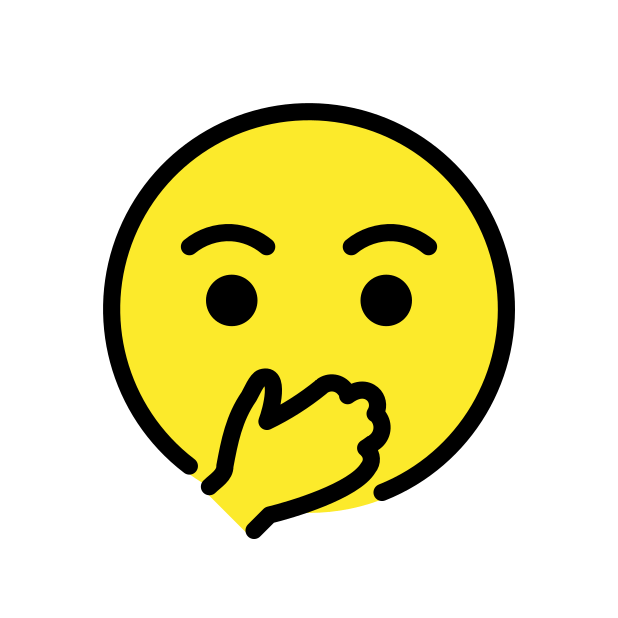
face with open eyes and hand over mouth